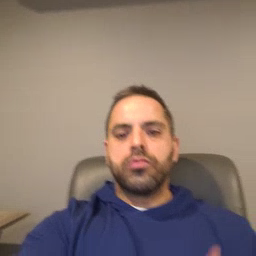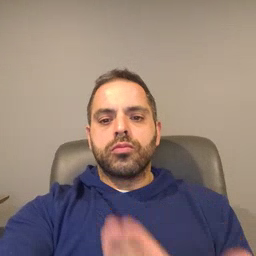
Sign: thankyou